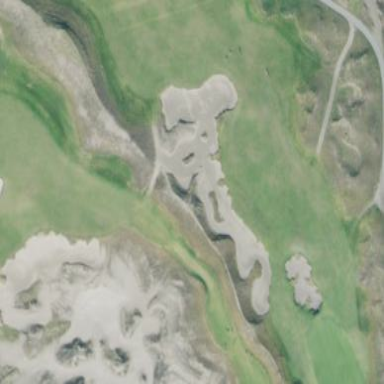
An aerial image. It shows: Sandy area is golf bunker.